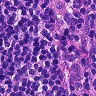
Metastatic tissue present: no